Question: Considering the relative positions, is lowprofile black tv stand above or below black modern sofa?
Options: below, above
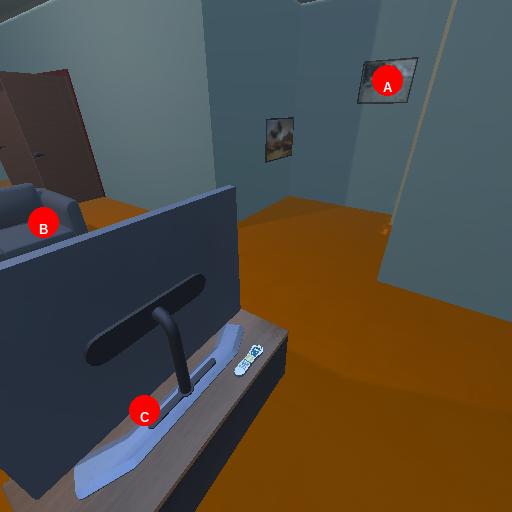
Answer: below